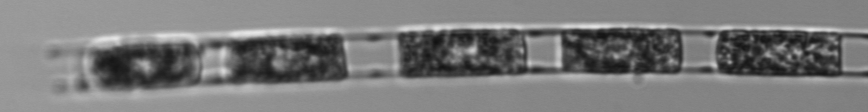
Label: Hemiaulus